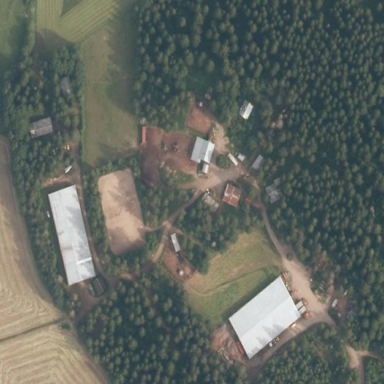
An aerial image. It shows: Farmyard used for horse riding and leisure land.